Question: I just created a new projet, building some layouts, writing some code. Everything was fine except I got this error as shown in the picture below.

I tried to remove and type it again and when typing 'R.id.', there was no 'container' showing up in the list. So that means theres no problem with my R file, just that the 'container' word lost somewhere.
Those code above are actually default code in onCreate() method in your main activity everytime you create a new project in Android Studio. (I actually tried to create a new project to compare and yes it's the same, and without error as it's brand new.).
All I did was comment out the if statement block so the error goes away, and the application has run just fine on the emulator. I just don't know why I got that problem and how I can handle it as I may need to do that in the future. Thank you!
Edit after @Raghunandan has mentioned: Below is my xml.
'''
<RelativeLayout
android:layout_width="fill_parent"
android:layout_height="fill_parent"
xmlns:android="http://schemas.android.com/apk/res/android">
<Button
android:layout_width="match_parent"
android:layout_height="wrap_content"
android:text="@string/provide_information"
android:id="@+id/provideInfoButton"
android:layout_alignParentTop="true" />
<Button
android:layout_width="match_parent"
android:layout_height="wrap_content"
android:text="@string/take_picture"
android:id="@+id/takePictureButton"
android:layout_below="@+id/provideInfoButton"
android:layout_alignParentLeft="true" />
<ImageView
android:layout_width="wrap_content"
android:layout_height="wrap_content"
android:id="@+id/imageView"
android:layout_below="@+id/takePictureButton"
android:layout_centerHorizontal="true"
android:layout_marginTop="28dp" />
<TextView
android:layout_width="match_parent"
android:layout_height="wrap_content"
android:textAppearance="?android:attr/textAppearanceMedium"
android:id="@+id/classNameTextView"
android:layout_above="@+id/personNametextView2"
android:layout_centerHorizontal="true"
android:layout_marginBottom="44dp" />
<TextView
android:layout_width="match_parent"
android:layout_height="wrap_content"
android:textAppearance="?android:attr/textAppearanceMedium"
android:layout_marginBottom="38dp"
android:layout_above="@+id/emailTextView"
android:layout_alignLeft="@+id/emailTextView"
android:id="@+id/personNameTextView" />
<TextView
android:layout_width="match_parent"
android:layout_height="wrap_content"
android:textAppearance="?android:attr/textAppearanceMedium"
android:id="@+id/emailTextView"
android:layout_alignParentBottom="true"
android:layout_alignLeft="@+id/classNameTextView"
android:layout_marginBottom="82dp" />
<Button
android:layout_width="match_parent"
android:layout_height="wrap_content"
android:text="@string/send_button"
android:id="@+id/sendButton"
android:layout_alignParentBottom="true"
android:layout_centerHorizontal="true" />
</RelativeLayout>
'''
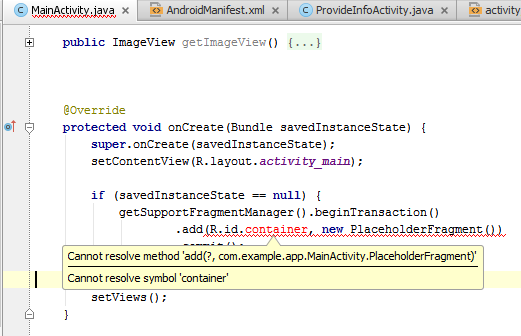
Answer: The reason is that I changed the root layout to RelativeLayout (the default of Android Studio was FrameLayout which has an id of "container"). My bad :). Thanks for mentioning about posting the xml file. I have not noticed that as I'm not as familiar with Android Studio as with Eclipse yet.